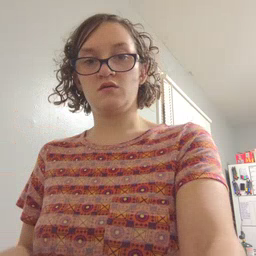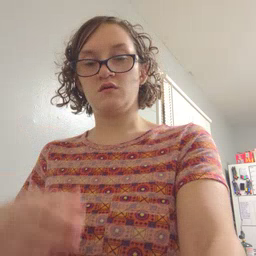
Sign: outside